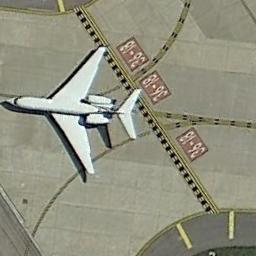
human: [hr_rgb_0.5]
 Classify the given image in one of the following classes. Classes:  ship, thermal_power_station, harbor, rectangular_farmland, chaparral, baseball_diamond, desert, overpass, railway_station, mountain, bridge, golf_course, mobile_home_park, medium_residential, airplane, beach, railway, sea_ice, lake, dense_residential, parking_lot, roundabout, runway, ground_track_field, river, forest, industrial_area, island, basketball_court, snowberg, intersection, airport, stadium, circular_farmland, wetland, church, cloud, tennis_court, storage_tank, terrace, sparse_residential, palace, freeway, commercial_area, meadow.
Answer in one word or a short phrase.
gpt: airplane